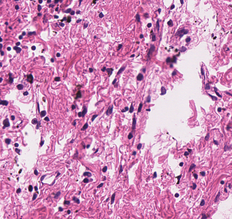
Tumor epithelial tissue: no
Tumor-associated stroma tissue: yes
Normal tissue: no